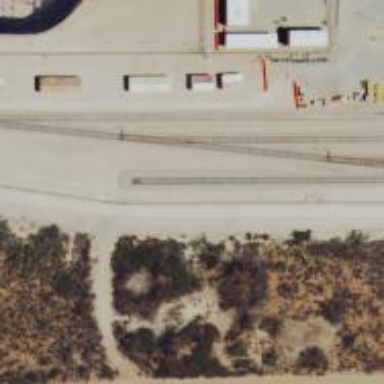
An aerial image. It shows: Railway spur service.